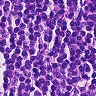
Metastatic tissue present: no